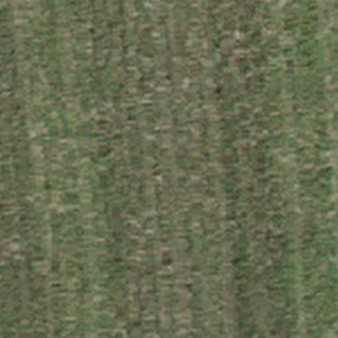
Label: other